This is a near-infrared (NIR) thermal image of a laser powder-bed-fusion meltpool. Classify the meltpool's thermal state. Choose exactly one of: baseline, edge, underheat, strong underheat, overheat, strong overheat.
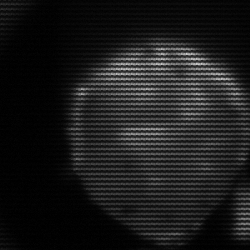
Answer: edge